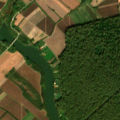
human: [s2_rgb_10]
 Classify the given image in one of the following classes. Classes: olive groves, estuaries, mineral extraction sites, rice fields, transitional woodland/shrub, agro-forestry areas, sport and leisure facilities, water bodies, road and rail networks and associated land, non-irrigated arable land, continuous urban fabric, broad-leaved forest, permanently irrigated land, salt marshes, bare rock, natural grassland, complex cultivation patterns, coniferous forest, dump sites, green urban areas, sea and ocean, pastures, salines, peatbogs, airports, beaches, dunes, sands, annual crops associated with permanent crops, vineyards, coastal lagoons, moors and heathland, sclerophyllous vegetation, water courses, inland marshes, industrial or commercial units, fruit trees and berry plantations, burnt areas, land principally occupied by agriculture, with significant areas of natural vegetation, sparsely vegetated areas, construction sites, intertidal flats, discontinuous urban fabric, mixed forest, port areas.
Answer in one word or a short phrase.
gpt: non-irrigated arable land, broad-leaved forest, transitional woodland/shrub, water courses